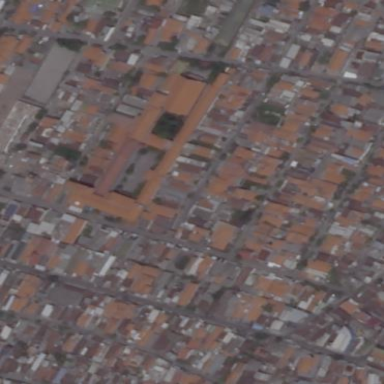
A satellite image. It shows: School building with tiled roof.